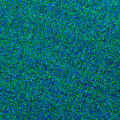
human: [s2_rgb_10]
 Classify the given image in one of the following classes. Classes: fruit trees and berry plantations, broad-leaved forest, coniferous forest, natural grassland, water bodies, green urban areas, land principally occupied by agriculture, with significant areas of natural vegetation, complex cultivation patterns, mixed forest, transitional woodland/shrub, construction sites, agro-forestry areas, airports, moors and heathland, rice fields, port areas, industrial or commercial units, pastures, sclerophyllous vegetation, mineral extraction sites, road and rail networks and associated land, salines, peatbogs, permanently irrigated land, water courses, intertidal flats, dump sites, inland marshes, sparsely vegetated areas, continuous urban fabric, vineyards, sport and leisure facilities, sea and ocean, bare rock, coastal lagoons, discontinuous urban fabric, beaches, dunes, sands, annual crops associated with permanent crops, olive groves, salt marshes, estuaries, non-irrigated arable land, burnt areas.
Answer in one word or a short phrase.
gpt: sea and ocean